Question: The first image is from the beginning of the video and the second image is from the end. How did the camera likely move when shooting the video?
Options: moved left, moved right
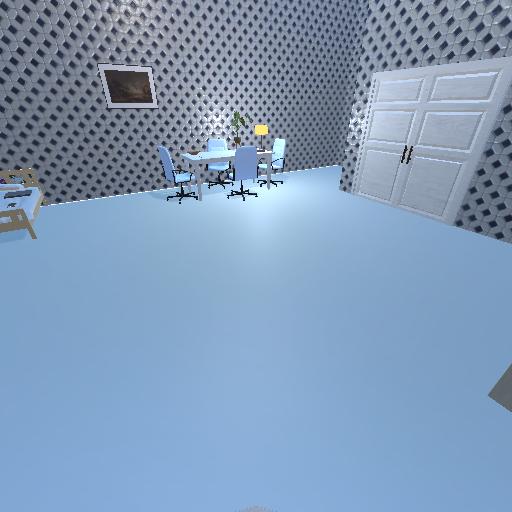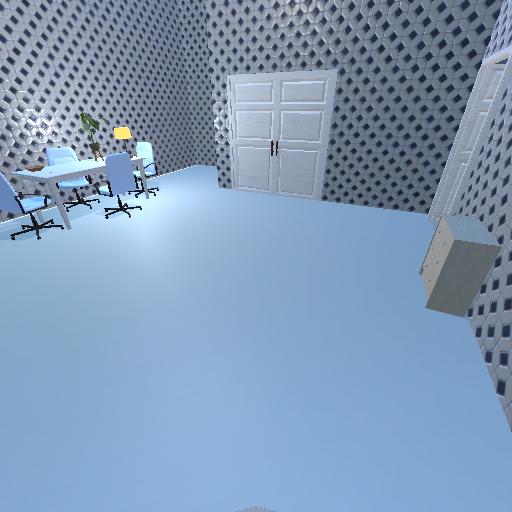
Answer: moved left